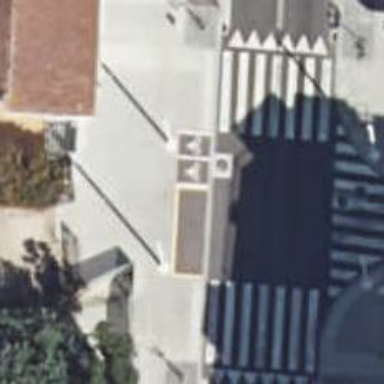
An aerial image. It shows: Motorcycle parking facility.